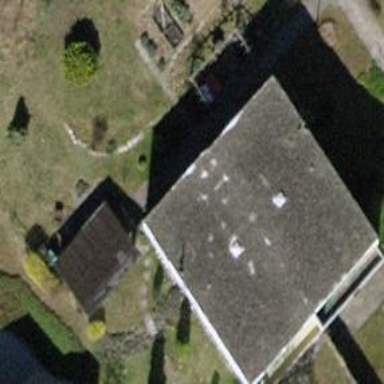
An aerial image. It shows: Semi-detached house with flat roof.